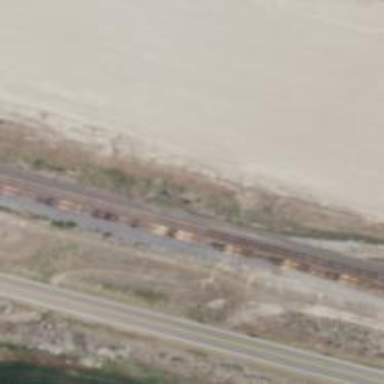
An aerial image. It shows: Railway siding with rails.